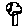
Label: tree